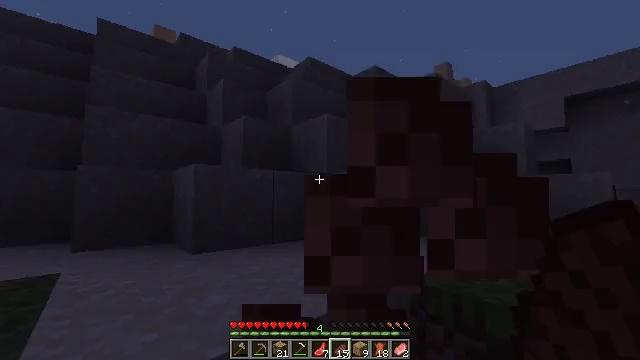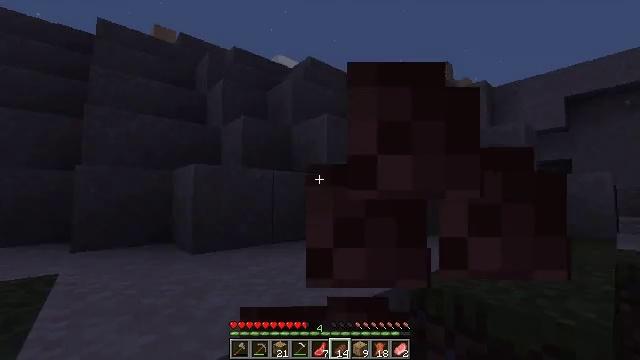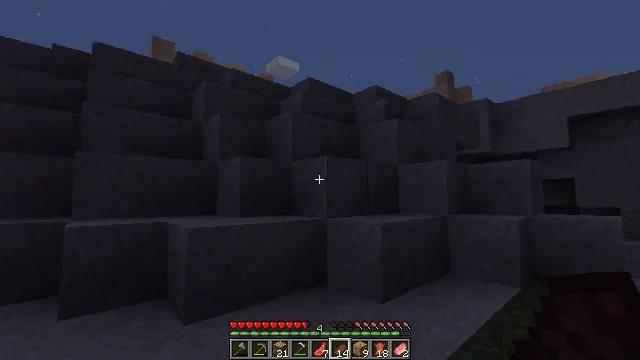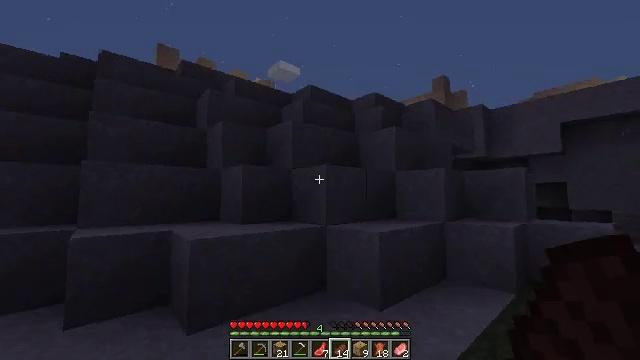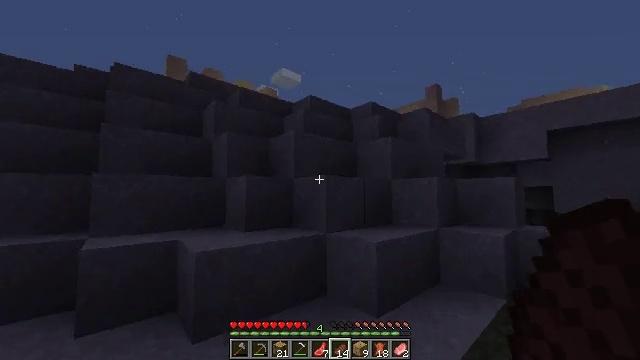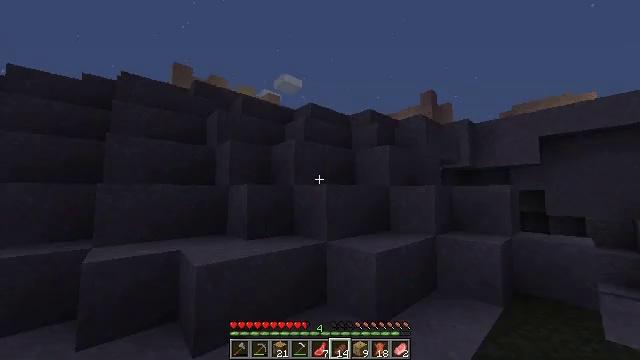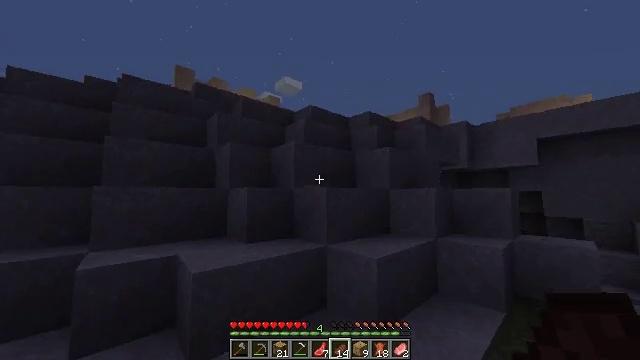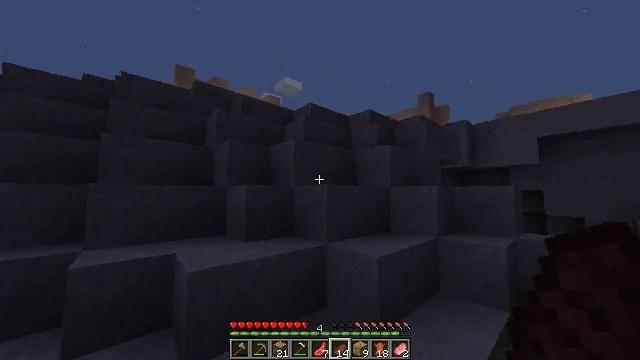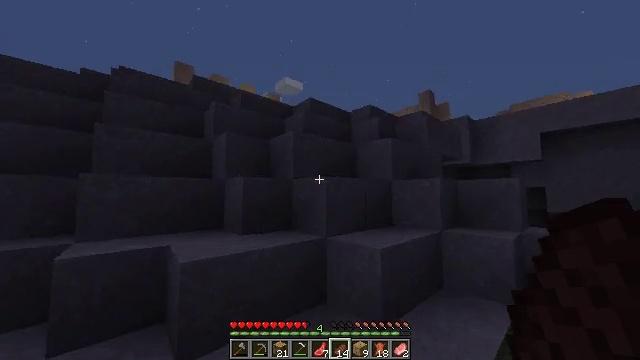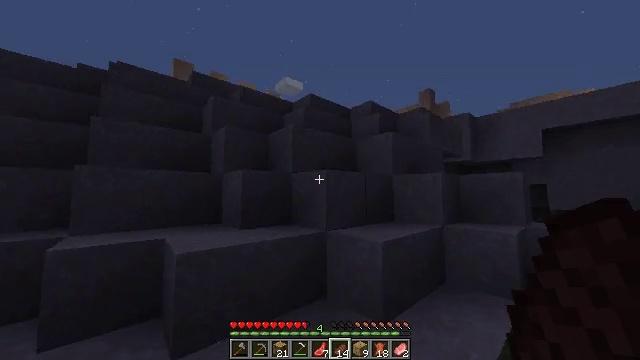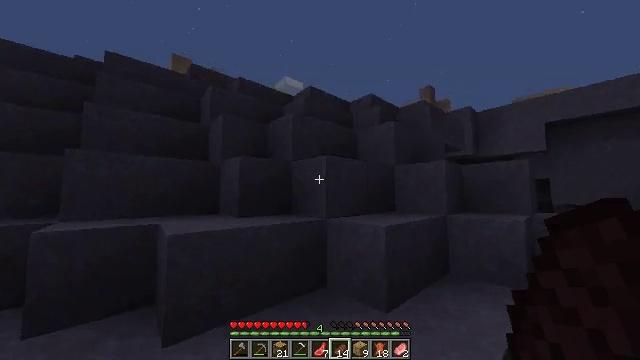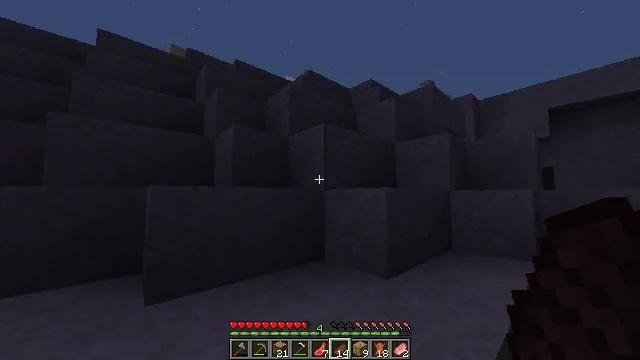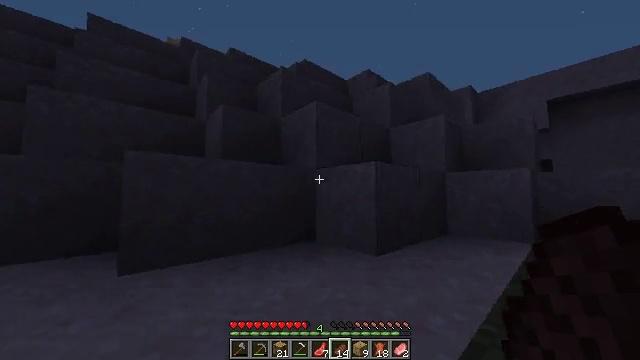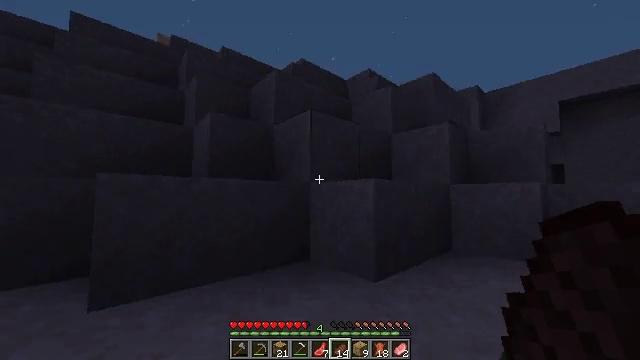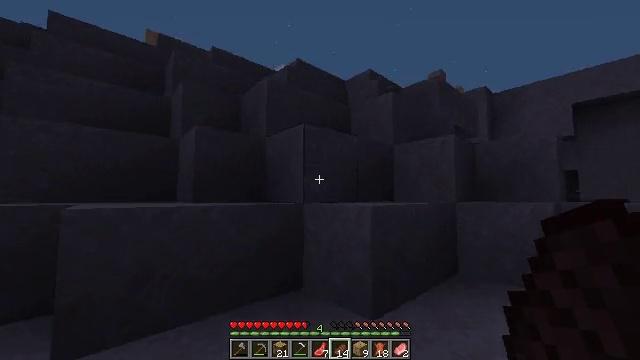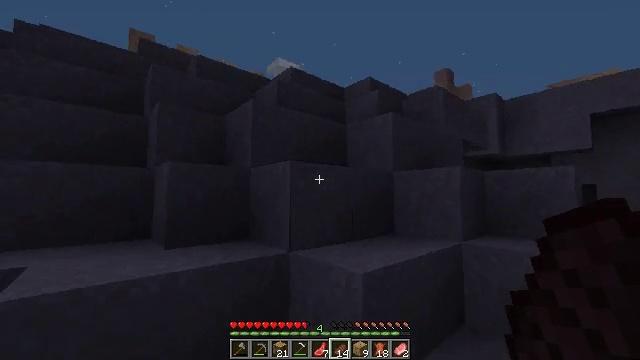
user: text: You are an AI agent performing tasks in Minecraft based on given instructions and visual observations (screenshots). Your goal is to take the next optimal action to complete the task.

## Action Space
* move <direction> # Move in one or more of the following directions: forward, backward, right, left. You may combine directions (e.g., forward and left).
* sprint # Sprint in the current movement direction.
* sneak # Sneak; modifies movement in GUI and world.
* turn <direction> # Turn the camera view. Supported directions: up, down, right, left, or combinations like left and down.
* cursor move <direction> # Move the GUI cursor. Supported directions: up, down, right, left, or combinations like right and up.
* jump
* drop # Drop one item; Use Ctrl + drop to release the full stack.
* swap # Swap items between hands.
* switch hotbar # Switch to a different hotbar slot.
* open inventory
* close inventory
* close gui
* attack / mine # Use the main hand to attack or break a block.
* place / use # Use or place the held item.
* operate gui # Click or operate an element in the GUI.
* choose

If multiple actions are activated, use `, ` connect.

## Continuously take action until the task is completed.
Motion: motion action
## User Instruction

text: Gather cactus by attacking it.
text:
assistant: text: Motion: move forward, sprint, use / place, jump
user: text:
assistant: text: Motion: move forward, sprint, use / place, jump
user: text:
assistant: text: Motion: move forward, sprint, use / place, jump
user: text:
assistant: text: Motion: move forward, sprint, use / place, jump
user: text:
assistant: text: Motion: move forward, sprint, use / place, jump
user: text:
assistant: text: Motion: move forward, sprint, jump
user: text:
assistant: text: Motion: move forward, sprint, jump
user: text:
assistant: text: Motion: move forward, sprint, jump
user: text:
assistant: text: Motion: move forward, sprint, jump
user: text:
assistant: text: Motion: move forward, sprint, jump
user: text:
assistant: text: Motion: move forward, sprint, jump
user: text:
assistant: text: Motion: move forward, sprint, jump
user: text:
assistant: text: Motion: move forward, sprint, jump
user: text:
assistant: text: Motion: move forward, sprint, jump
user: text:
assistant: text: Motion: move forward, sprint, jump
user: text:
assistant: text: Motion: move forward, sprint, jump
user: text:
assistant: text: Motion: move forward, sprint, jump
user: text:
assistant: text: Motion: move forward, sprint, jump
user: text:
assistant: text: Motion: move forward, sprint, jump
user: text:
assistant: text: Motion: move forward, sprint, jump
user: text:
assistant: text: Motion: move forward, sprint, jump
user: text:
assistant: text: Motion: move forward, sprint, jump
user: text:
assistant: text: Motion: move forward, sprint, jump
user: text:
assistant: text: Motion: move forward, sprint, jump
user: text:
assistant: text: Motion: move forward, sprint, jump
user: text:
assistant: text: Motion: move forward, sprint, jump
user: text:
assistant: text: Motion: move forward, sprint, jump
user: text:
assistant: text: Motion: move forward, sprint, turn left, jump
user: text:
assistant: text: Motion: move forward, sprint, turn left, jump
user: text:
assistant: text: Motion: move forward, sprint, jump